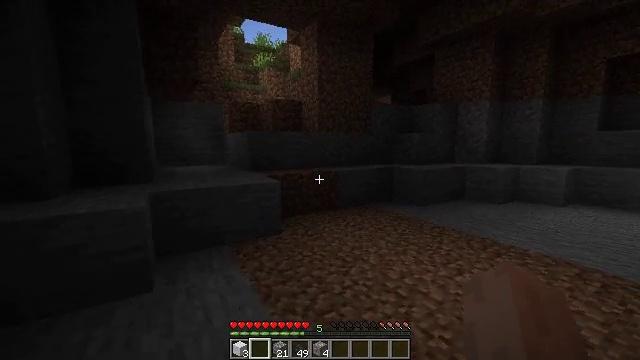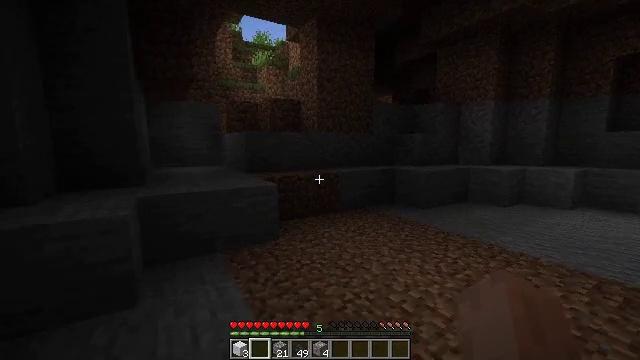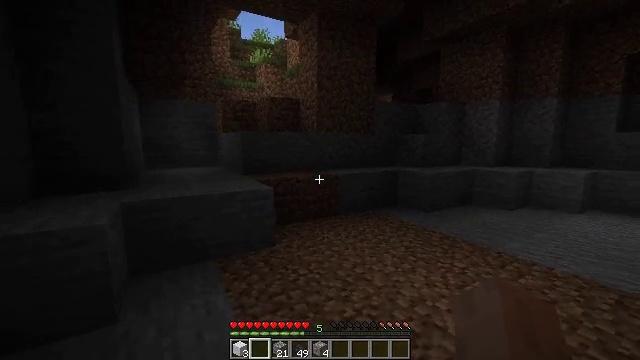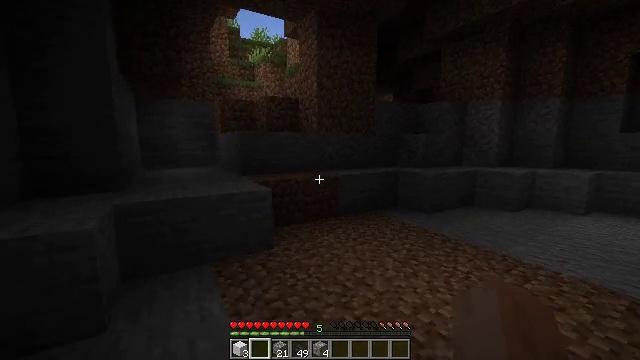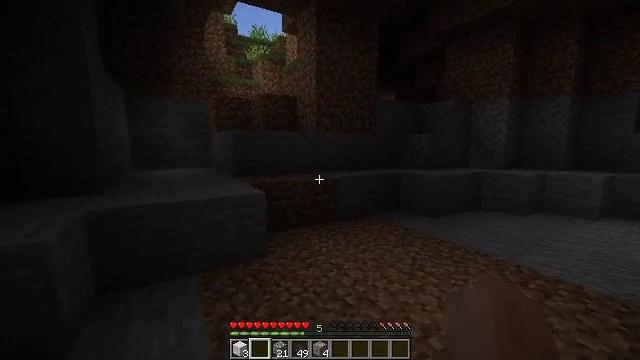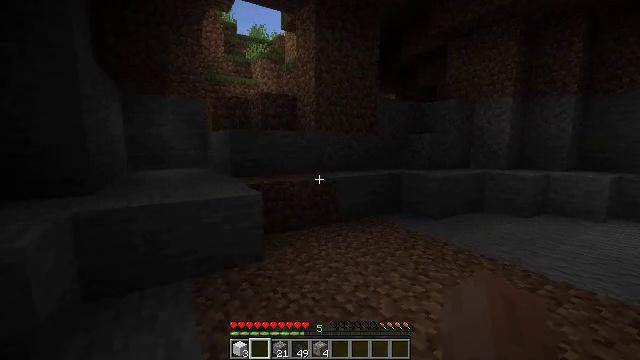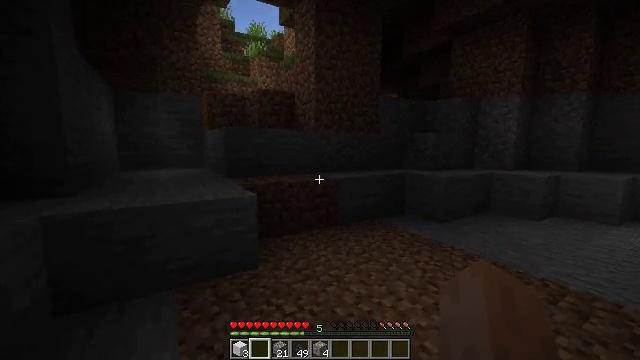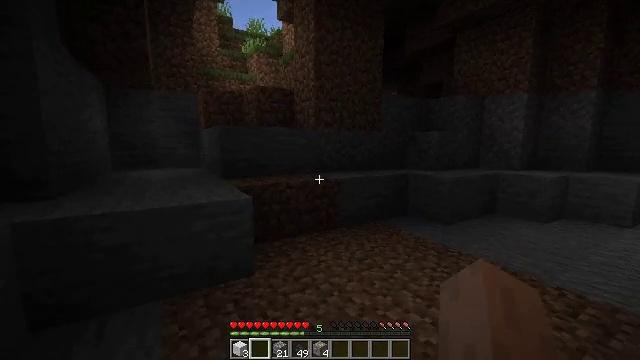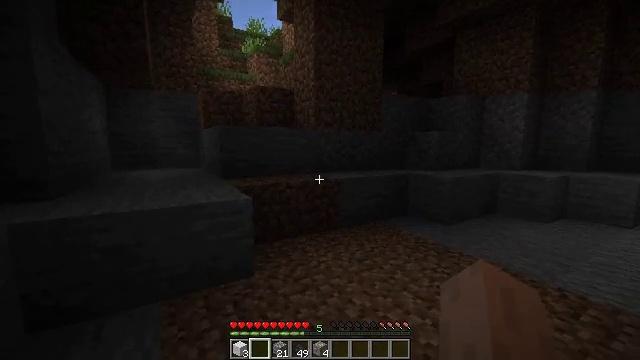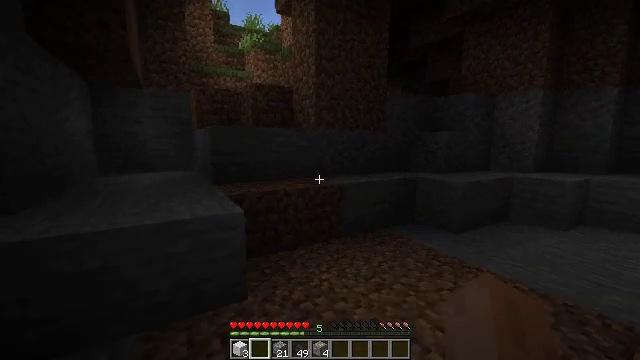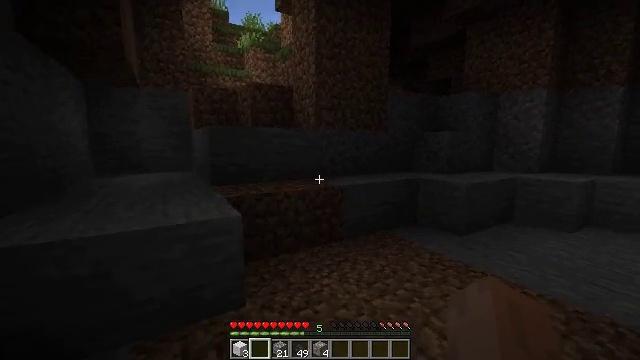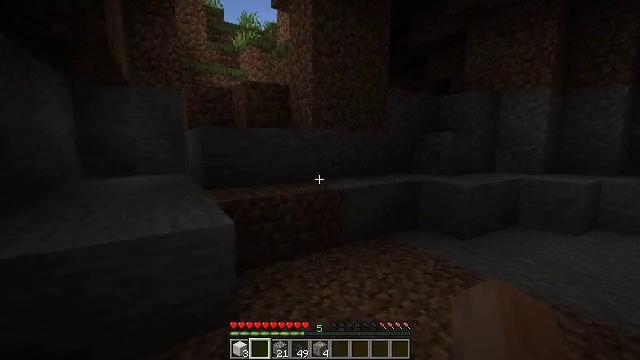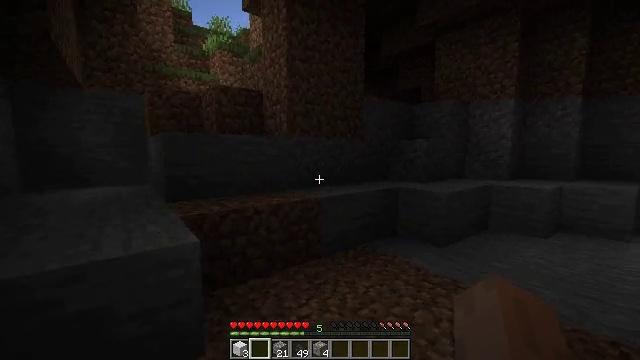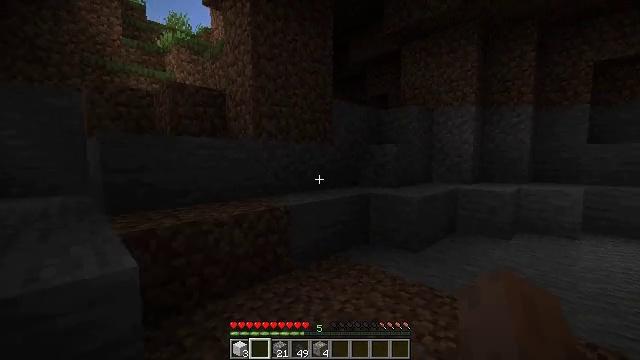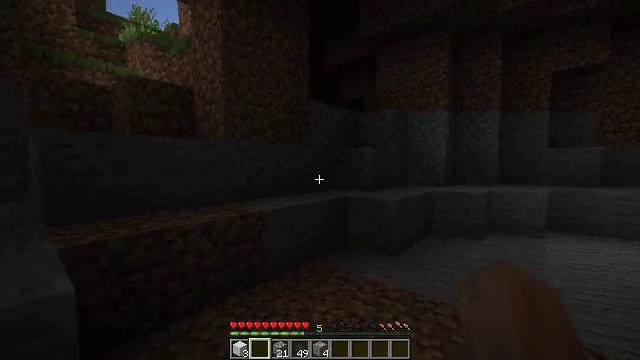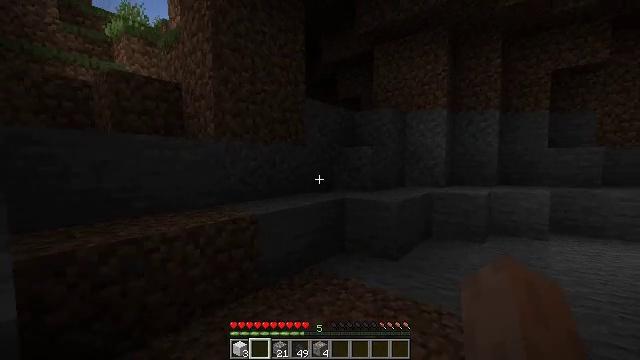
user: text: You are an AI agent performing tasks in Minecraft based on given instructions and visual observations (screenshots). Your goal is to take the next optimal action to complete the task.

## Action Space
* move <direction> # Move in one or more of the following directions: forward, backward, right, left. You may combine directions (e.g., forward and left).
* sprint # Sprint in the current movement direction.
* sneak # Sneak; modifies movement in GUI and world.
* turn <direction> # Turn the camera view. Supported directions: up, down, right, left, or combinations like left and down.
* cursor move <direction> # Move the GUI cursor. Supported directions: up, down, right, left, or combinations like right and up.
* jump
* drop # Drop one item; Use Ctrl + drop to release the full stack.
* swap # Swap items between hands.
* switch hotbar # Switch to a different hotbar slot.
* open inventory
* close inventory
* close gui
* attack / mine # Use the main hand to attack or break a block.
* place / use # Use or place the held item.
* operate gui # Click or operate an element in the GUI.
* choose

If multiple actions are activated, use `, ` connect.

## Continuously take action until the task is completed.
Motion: motion action
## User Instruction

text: Obtain cooked mutton by cooking raw mutton in a furnace.
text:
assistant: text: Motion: move forward
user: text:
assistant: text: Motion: move forward
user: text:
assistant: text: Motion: move forward
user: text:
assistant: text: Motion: move forward
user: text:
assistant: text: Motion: move forward
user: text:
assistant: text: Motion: move forward
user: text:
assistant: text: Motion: move forward
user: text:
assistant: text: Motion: move forward
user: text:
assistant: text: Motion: move forward
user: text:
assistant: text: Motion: move forward
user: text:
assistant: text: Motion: move forward
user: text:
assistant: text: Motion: move forward, turn right and up
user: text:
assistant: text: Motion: move forward, turn right and up
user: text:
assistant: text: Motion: move forward, turn right
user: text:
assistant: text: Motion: move forward, turn right
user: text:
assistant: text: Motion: move forward
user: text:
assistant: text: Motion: move forward
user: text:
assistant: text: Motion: move forward, turn right
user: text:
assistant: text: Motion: move forward, turn right
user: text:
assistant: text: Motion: move forward
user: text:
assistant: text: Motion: move forward
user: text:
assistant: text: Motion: move forward
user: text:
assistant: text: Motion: move forward
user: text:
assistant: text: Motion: move forward
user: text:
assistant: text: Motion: move forward
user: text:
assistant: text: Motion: move forward
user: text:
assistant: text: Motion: move forward
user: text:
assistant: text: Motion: move forward
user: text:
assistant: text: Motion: move forward
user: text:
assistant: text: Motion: move forward